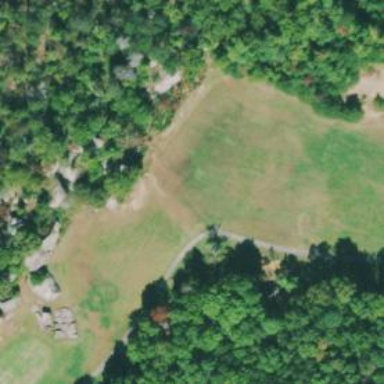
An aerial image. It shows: Golf hole.